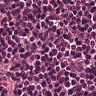
Metastatic tissue present: no